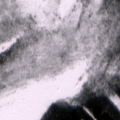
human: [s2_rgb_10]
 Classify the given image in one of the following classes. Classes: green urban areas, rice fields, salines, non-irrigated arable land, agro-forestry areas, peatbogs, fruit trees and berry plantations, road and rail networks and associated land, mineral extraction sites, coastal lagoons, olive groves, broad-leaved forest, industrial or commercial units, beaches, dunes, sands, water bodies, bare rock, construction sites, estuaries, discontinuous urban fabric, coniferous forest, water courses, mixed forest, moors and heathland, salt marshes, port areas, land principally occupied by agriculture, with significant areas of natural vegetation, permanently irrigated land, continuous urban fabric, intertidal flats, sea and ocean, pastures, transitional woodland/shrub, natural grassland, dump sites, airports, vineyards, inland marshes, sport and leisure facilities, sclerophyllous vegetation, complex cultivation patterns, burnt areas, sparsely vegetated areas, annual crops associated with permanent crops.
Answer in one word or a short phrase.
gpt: coniferous forest, mixed forest, transitional woodland/shrub, peatbogs